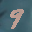
Label: 9